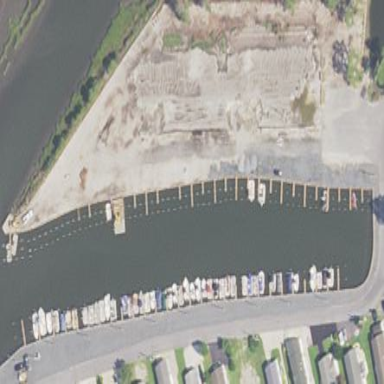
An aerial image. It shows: Marina on leisure land.